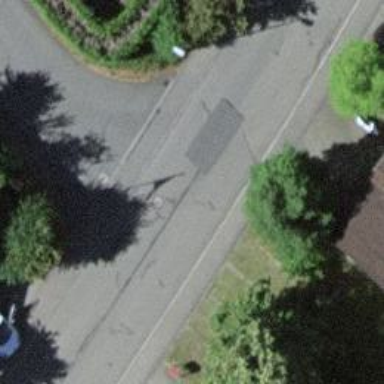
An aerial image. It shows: Unmarked crossing on the road.